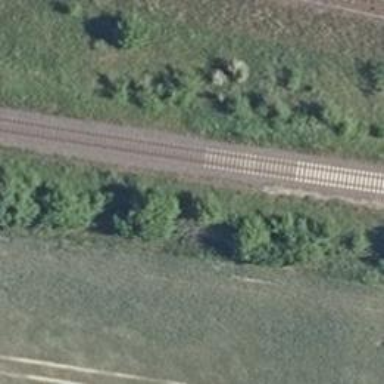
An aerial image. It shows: Solitary milestone along the railway.